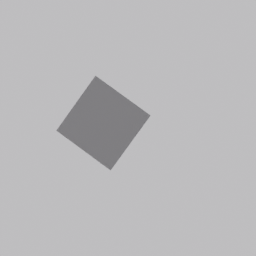
Label: lighting